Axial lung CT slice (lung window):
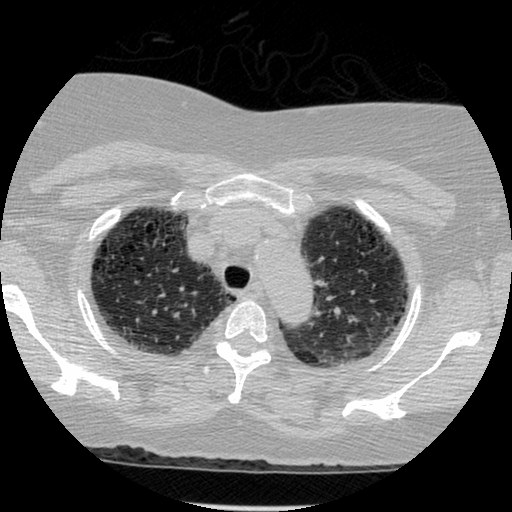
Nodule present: no